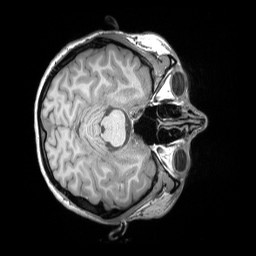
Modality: T1w
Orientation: axial
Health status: healthy